Question: How I can customize a button and to have it on a display panel in the same way as in a tool bar.

What I really want is to add a button to a panel, and that look like to tool bar button.
I tried copying the button on the toolbar and pasting it into the center of the panel and shows what happened the previous image.
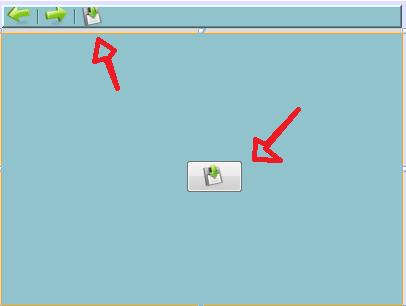
Answer: Use properties Like, border, margin and fillXXX to make it like that on toolBar.